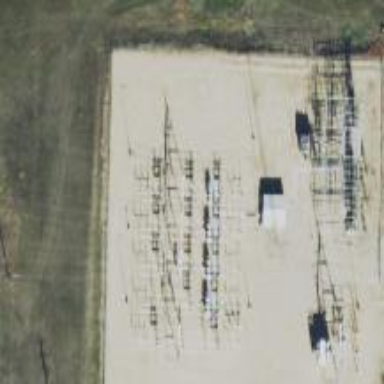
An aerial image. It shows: Outdoor power substation surrounded by fence. The substation is specifically for distribution purposes.